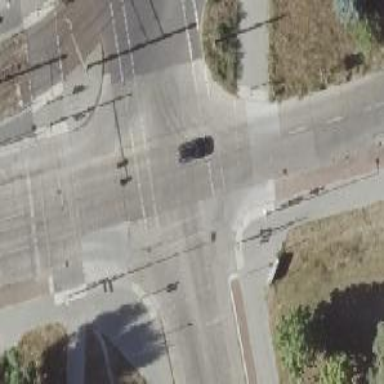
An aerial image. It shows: Road crossing with traffic signals.